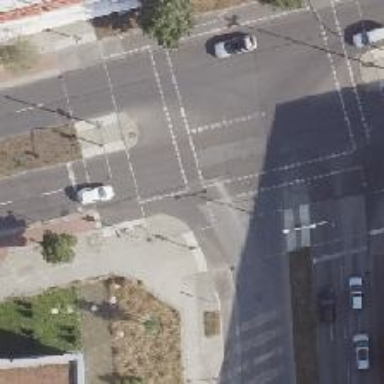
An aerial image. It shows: Asphalt secondary road with cycle track on the right side.